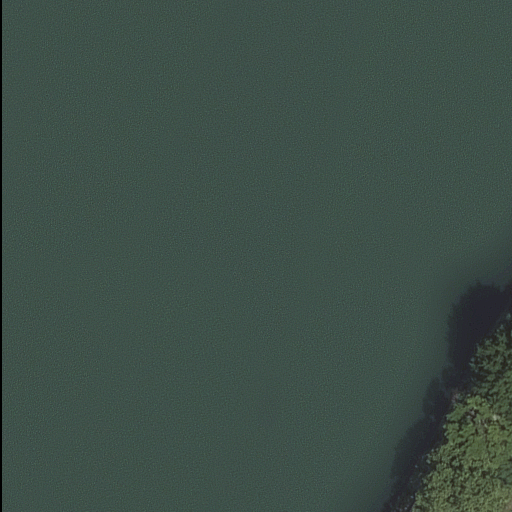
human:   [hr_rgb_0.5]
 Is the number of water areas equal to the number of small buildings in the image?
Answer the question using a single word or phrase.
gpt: no

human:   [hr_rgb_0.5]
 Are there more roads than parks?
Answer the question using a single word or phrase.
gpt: no

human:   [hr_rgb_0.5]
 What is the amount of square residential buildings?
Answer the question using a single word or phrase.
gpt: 0

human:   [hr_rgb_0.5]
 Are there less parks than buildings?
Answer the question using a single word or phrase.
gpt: no

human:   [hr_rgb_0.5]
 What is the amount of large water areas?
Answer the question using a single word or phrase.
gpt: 1

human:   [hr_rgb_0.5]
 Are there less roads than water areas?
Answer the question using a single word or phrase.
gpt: no

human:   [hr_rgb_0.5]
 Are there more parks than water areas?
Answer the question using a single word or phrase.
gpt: no

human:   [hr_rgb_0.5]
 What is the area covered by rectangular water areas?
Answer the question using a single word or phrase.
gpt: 10090m2

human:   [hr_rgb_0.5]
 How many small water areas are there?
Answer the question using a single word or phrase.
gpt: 0

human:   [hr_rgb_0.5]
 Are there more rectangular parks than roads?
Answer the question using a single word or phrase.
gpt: no

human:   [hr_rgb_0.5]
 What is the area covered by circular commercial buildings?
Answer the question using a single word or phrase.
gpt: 0m2

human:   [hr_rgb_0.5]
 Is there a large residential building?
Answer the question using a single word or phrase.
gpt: no

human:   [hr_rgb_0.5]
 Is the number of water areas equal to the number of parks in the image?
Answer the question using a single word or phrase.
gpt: yes

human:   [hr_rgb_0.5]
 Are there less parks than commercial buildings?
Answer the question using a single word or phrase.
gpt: no

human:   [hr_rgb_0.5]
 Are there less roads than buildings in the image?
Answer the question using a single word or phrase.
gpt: no

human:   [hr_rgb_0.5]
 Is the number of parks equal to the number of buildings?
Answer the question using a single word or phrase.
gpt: no

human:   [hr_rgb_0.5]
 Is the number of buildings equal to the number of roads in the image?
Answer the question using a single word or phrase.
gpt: no

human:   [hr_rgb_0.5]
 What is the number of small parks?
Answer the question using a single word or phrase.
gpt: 0

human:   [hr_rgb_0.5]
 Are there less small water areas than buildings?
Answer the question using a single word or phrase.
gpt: no

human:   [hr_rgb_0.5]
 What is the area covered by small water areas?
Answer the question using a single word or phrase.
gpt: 0m2

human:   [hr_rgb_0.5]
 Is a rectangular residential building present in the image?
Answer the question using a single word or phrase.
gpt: no

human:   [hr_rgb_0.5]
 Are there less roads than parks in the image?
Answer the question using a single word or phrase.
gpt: no

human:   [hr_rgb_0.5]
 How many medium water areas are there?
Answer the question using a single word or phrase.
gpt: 0

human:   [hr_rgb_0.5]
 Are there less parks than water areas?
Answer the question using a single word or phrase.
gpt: no

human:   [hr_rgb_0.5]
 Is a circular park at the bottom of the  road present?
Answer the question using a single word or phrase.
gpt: no

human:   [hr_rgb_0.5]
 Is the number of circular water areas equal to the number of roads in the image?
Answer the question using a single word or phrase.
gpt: no

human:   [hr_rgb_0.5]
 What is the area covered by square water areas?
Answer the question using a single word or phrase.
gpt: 0m2

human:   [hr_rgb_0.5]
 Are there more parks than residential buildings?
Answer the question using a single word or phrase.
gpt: yes

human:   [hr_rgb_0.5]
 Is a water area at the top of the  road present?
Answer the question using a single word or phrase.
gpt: no

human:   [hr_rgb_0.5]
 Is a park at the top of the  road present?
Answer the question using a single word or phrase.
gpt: no

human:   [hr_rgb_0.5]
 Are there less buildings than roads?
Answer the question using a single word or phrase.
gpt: yes

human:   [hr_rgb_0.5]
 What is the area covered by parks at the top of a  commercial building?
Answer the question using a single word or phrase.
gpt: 0m2

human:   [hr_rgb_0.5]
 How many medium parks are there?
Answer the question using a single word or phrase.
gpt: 0

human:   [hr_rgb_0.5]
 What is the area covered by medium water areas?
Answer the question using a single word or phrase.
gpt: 0m2

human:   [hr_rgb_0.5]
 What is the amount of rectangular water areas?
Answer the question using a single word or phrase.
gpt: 1

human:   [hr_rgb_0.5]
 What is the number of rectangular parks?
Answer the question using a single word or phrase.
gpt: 1